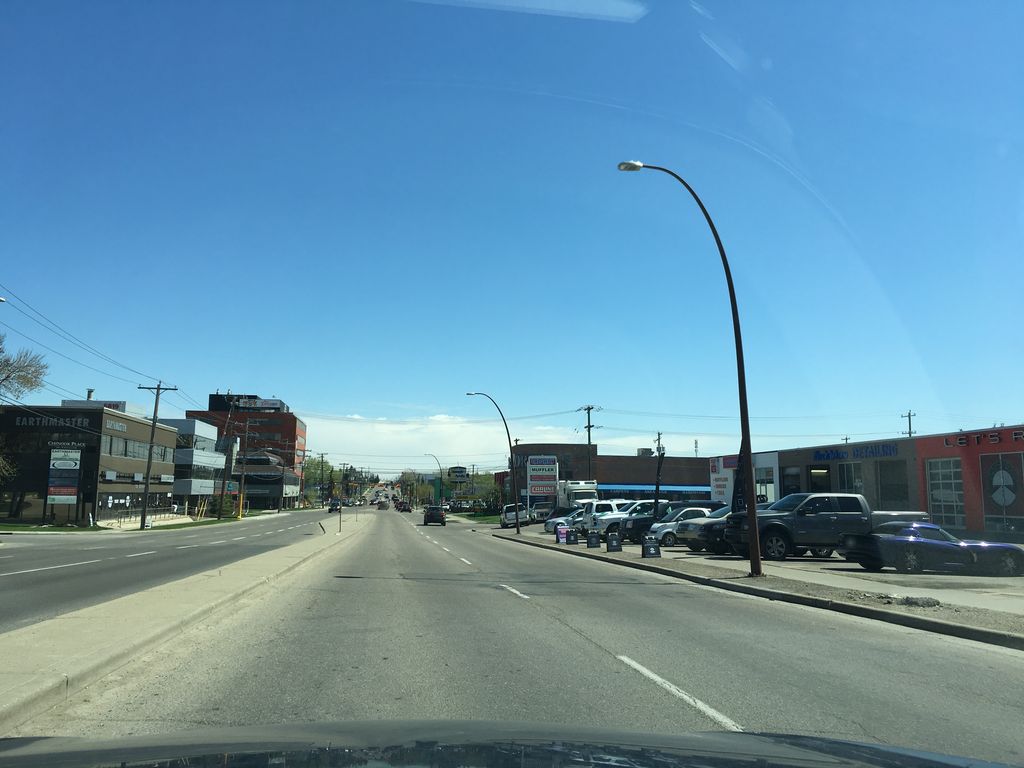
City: calgary